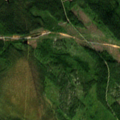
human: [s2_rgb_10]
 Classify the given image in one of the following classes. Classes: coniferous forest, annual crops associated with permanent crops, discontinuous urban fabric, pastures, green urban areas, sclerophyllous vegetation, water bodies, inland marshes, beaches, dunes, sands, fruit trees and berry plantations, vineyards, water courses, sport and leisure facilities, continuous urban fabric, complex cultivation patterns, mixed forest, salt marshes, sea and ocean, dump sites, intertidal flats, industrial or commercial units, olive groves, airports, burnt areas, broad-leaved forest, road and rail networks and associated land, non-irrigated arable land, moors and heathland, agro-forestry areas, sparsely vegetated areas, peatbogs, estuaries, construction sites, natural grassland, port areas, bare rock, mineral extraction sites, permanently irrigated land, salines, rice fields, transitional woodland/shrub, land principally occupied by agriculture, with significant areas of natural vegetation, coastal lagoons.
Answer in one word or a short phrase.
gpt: coniferous forest, transitional woodland/shrub